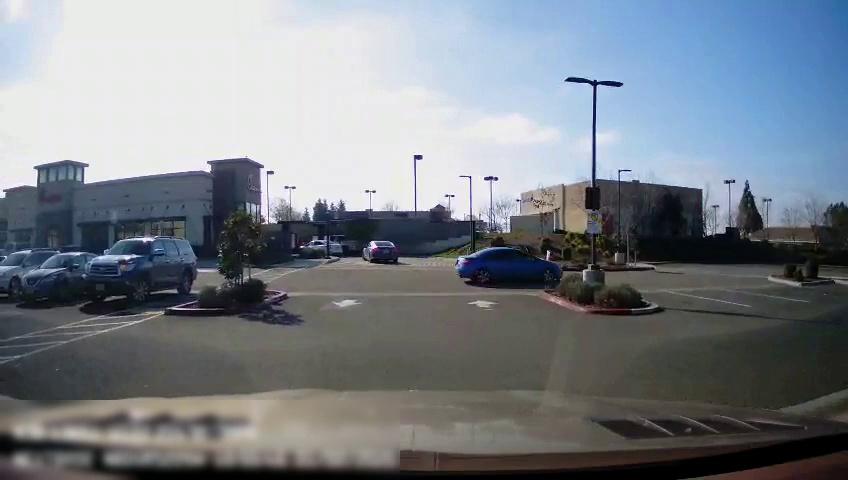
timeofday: Day
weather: Sunny
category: Drivable Space
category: Vehicles | Car
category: Vehicles | Car
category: Vehicles | Car
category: Vehicles | SUV
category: Vehicles | Car
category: Vehicles | SUV